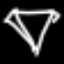
Label: diamond